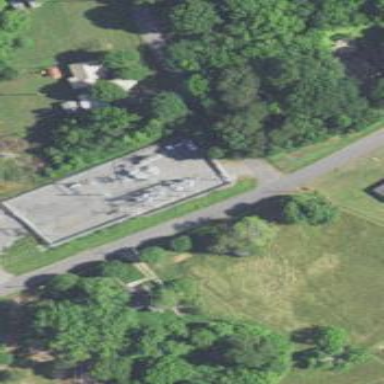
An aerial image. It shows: Distribution level power substation enclosed by fence.